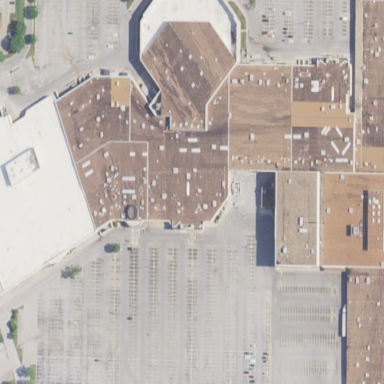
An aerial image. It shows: Retail building.